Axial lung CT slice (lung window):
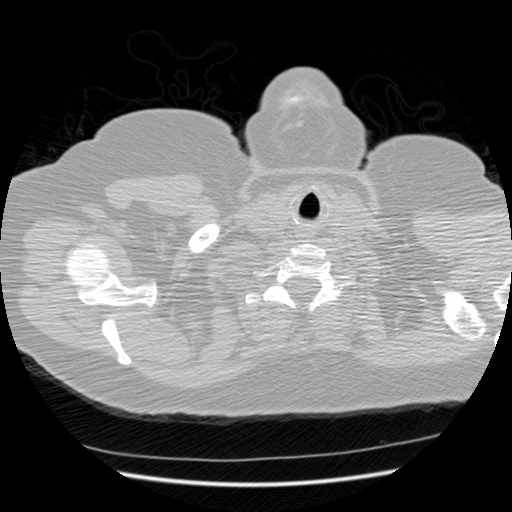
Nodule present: no